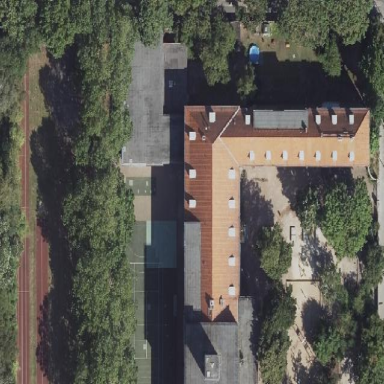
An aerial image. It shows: School.